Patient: sex F, age 67
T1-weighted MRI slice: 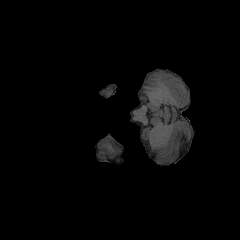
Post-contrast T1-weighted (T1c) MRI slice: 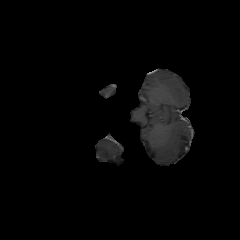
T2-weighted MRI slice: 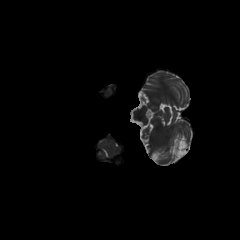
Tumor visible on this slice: no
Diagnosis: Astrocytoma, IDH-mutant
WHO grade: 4